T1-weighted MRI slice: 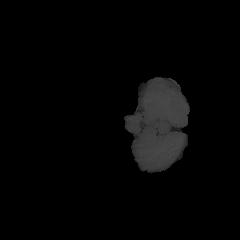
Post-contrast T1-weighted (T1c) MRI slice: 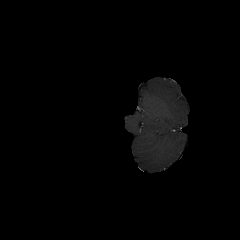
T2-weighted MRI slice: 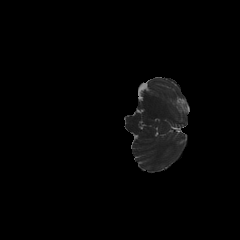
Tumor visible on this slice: no